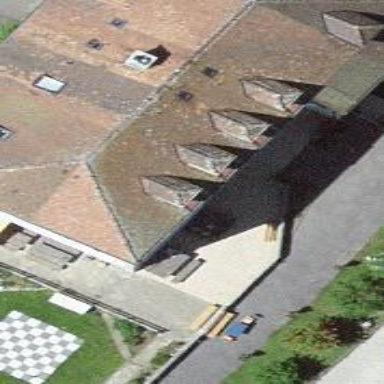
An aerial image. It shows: Hotel building with half-hipped roof shape.